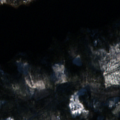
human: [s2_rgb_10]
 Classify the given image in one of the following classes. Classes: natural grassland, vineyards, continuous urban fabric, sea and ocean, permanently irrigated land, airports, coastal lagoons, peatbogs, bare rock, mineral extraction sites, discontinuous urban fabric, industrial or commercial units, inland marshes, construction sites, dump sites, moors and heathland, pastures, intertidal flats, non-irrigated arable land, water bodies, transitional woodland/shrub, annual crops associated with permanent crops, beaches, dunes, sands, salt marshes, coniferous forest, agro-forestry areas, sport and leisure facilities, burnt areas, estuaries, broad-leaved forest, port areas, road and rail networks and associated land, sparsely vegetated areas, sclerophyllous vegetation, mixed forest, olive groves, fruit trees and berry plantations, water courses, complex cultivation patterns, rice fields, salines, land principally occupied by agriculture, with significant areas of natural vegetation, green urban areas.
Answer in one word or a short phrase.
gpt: coniferous forest, mixed forest, water bodies